Aerial crown-view tile of a tropical tree (Barro Colorado Island, Panama), acquired 20241014:
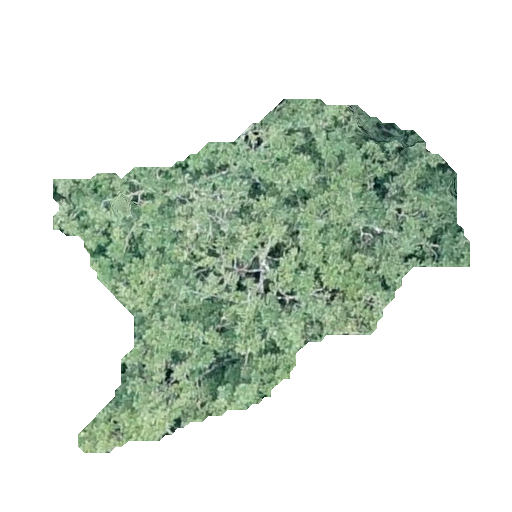
Species: Tabebuia rosea
GBIF accepted scientific name: Tabebuia rosea
Crown area: 129.44 m²